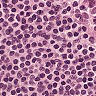
Metastatic tissue present: no